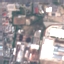
Land use / land cover class: Industrial